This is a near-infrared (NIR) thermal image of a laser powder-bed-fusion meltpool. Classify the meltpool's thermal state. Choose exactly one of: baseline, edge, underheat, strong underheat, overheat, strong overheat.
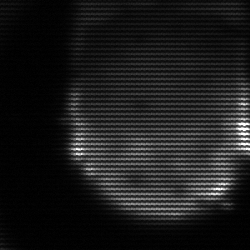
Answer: edge